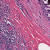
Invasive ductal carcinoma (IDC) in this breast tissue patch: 0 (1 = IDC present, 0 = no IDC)